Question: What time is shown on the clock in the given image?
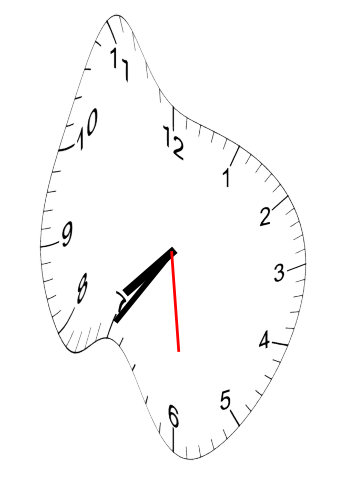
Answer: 07:35:29